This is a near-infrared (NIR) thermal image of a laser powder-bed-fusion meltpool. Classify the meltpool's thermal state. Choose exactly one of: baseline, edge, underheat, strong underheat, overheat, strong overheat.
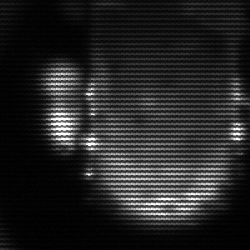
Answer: baseline